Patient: sex M, age 34
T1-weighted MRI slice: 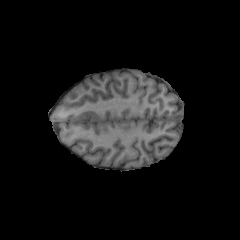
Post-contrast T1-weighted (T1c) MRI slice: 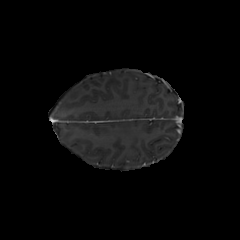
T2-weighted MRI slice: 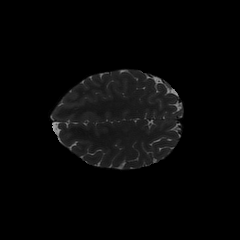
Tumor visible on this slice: no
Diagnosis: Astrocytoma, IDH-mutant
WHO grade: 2